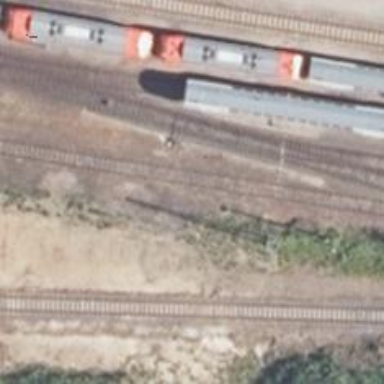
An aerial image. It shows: Railway switch.